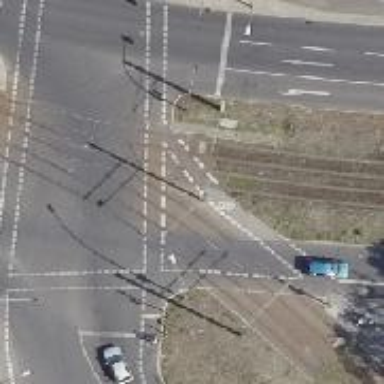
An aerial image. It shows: Tram crossing on the railway.